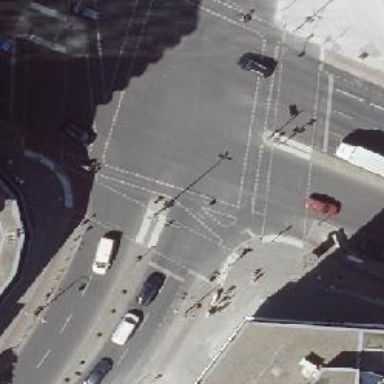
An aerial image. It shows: Asphalt cycleway with traffic signals at crossing.